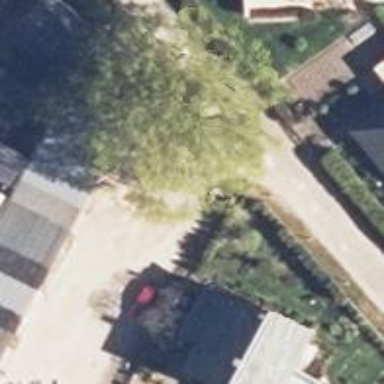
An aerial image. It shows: Gravel road in residential area.